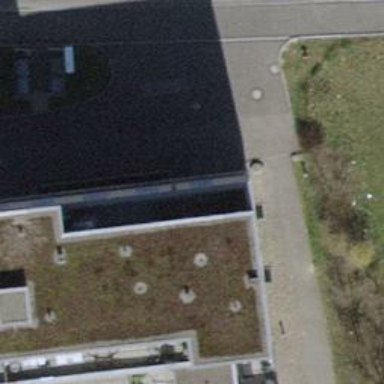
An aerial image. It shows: Parking entrance.